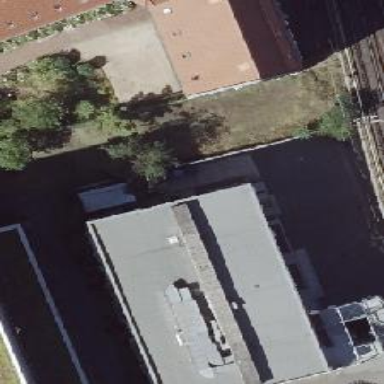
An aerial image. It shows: Events venue housed in service building.